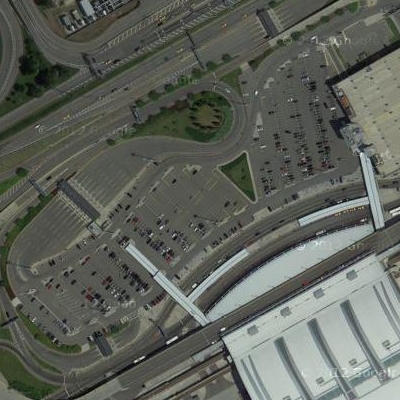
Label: gParking